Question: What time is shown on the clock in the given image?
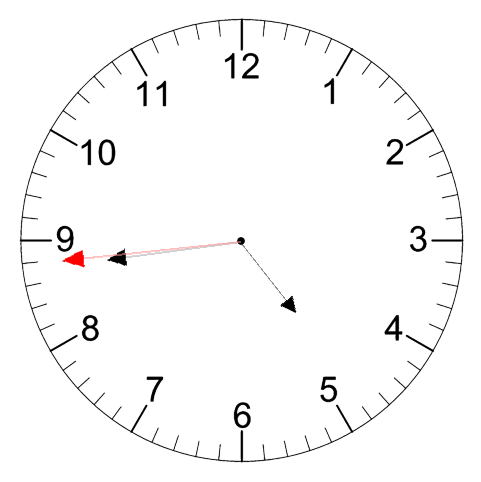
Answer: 04:43:44